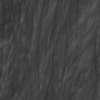
Atmospheric dust classification: not_dusty